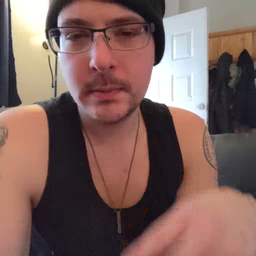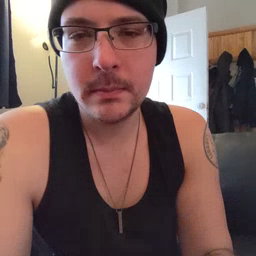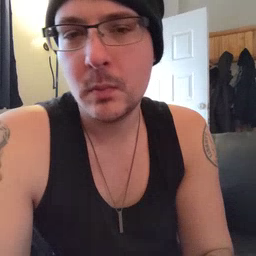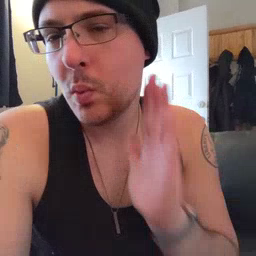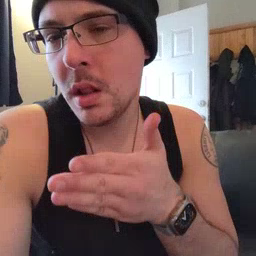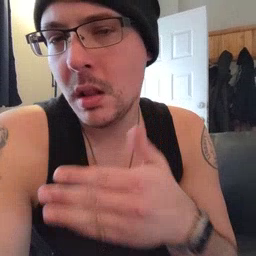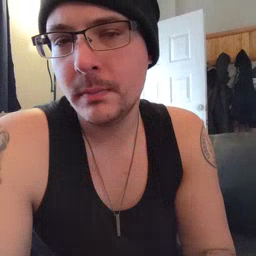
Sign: will